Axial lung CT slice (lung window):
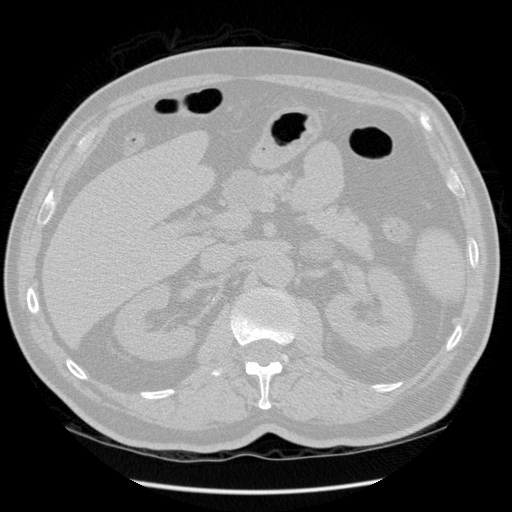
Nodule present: no